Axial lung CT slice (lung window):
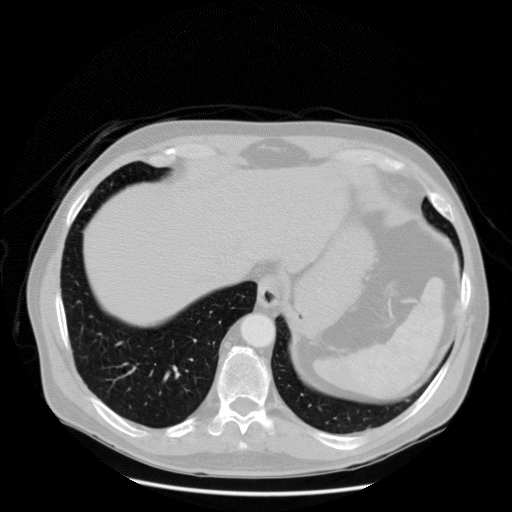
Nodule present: no